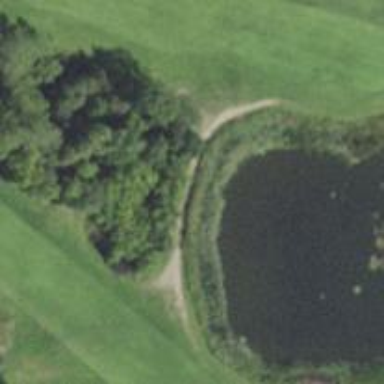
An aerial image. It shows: Water hazard in golf course. The hazard is natural water feature.